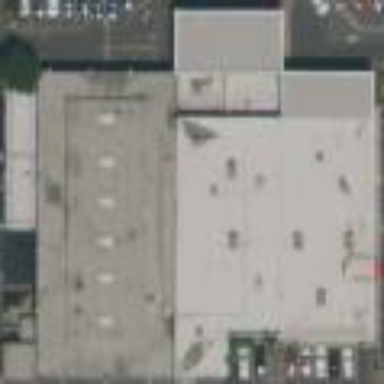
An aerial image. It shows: Building used as car shop.